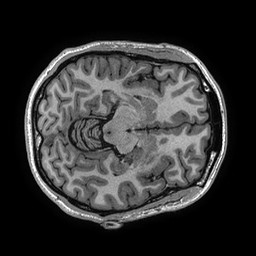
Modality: T1w
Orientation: axial
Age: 35
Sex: male
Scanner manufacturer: ge
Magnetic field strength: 3 T
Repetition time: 0.006952 s
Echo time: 0.00292 s